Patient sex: M
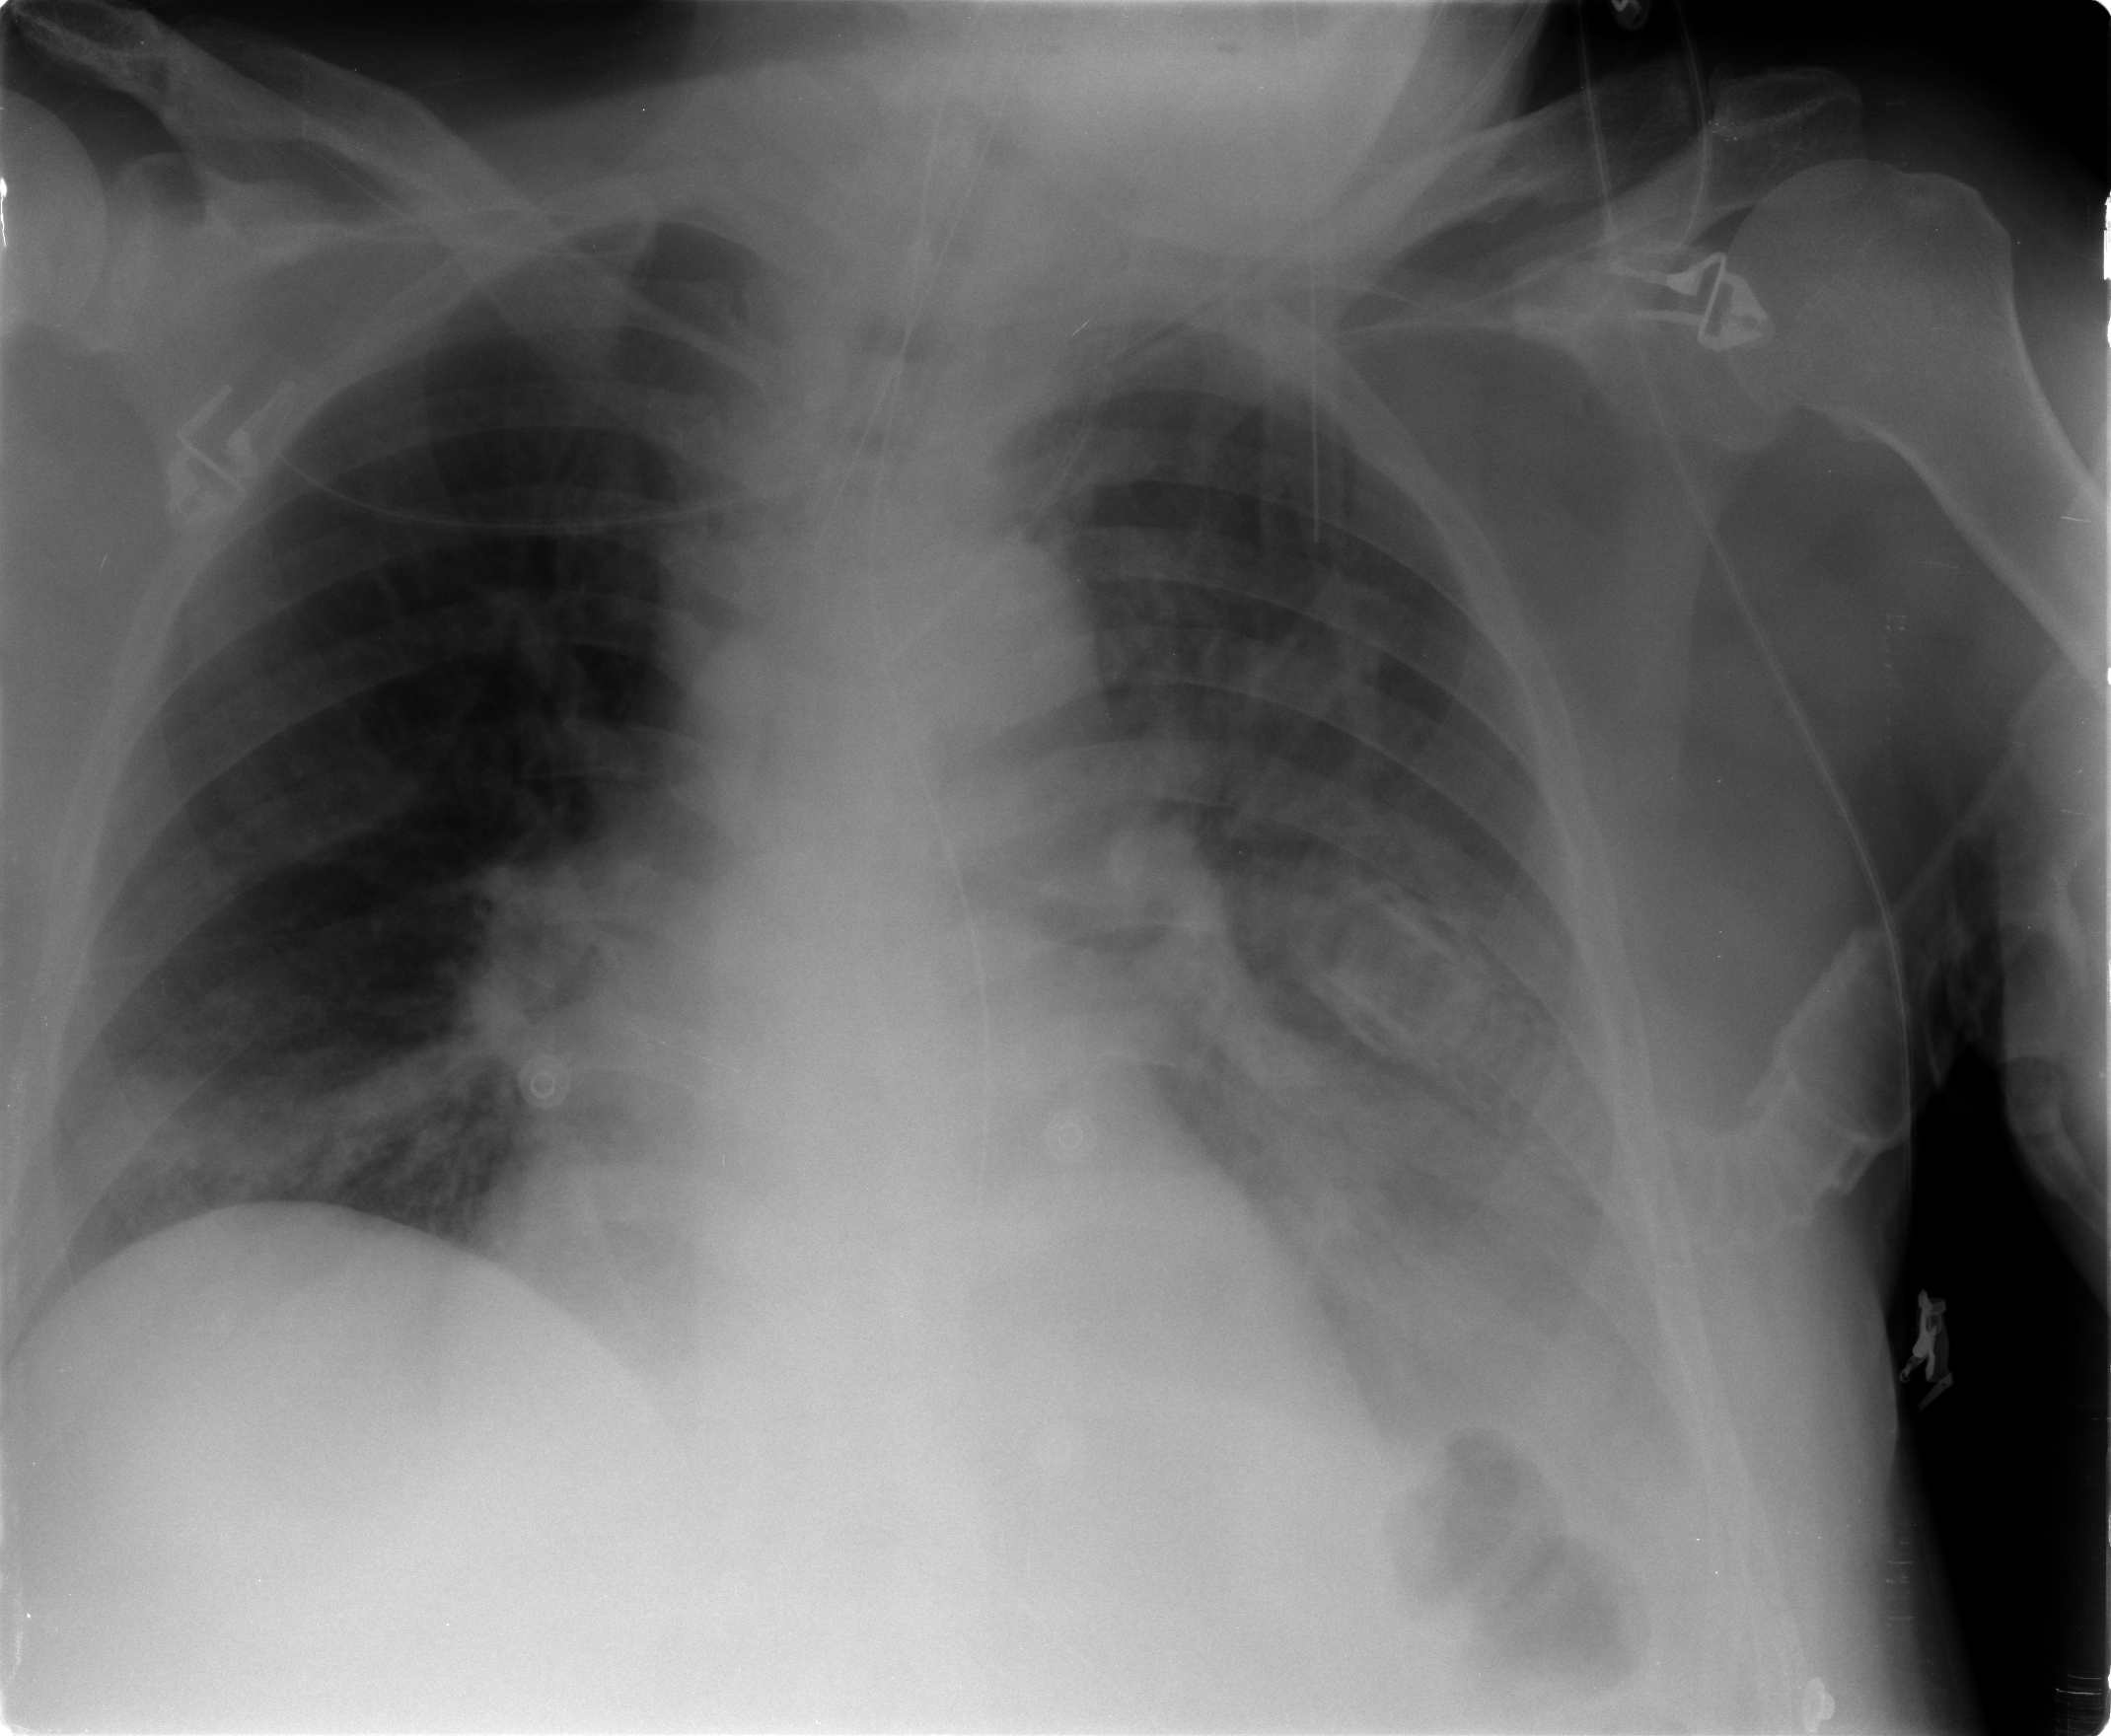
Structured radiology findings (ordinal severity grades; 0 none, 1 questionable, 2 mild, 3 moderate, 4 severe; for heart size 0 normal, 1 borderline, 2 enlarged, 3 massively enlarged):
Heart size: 2
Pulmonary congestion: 1
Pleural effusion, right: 0
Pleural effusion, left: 3
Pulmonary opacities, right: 1
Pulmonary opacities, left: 2
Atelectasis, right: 1
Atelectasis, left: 2